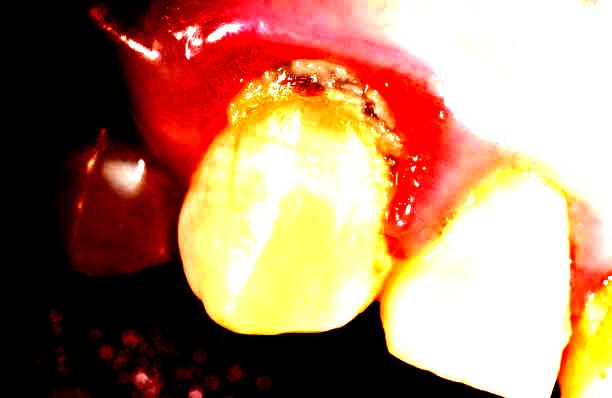
Condition: Gingivitis